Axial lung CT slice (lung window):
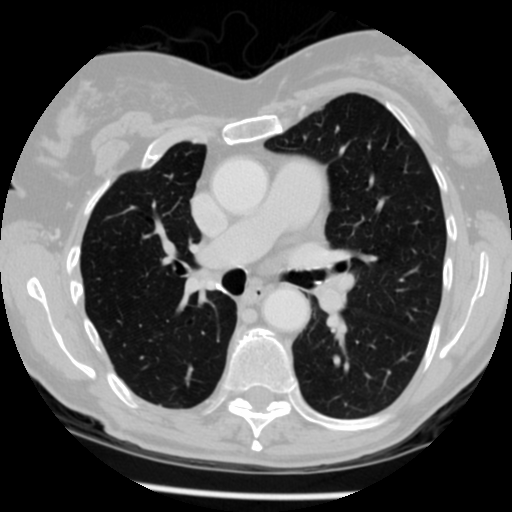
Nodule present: no